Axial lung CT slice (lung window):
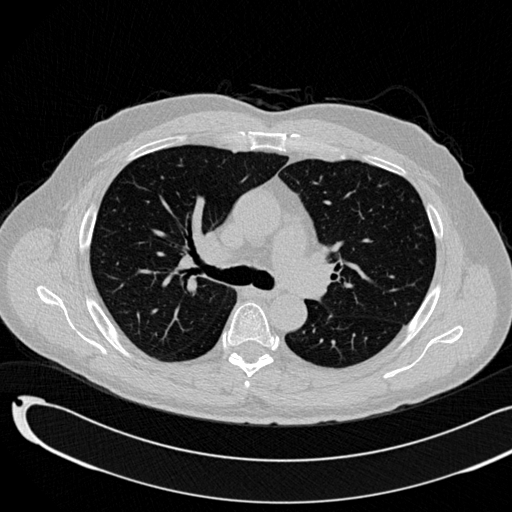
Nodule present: no